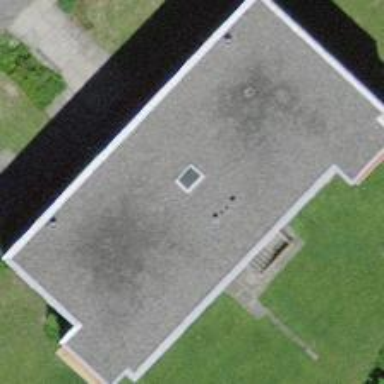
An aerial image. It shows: Apartment building with flat roof.